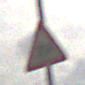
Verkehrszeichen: KinderLinks
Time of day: MorningAfternoon
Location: Outdoor (Suburban)
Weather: Overcast
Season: NotSpecified
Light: Natural